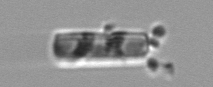
Label: Guinardia_delicatula